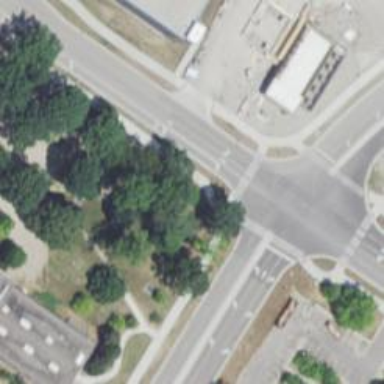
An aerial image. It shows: Marked footway crossing with zebra markings.